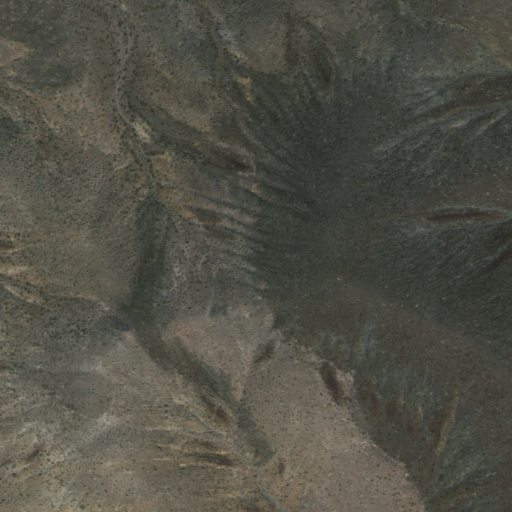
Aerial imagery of mountain in California named Shadow Mountain containing only shrub